Platform: macOS
Application: Arc Browser
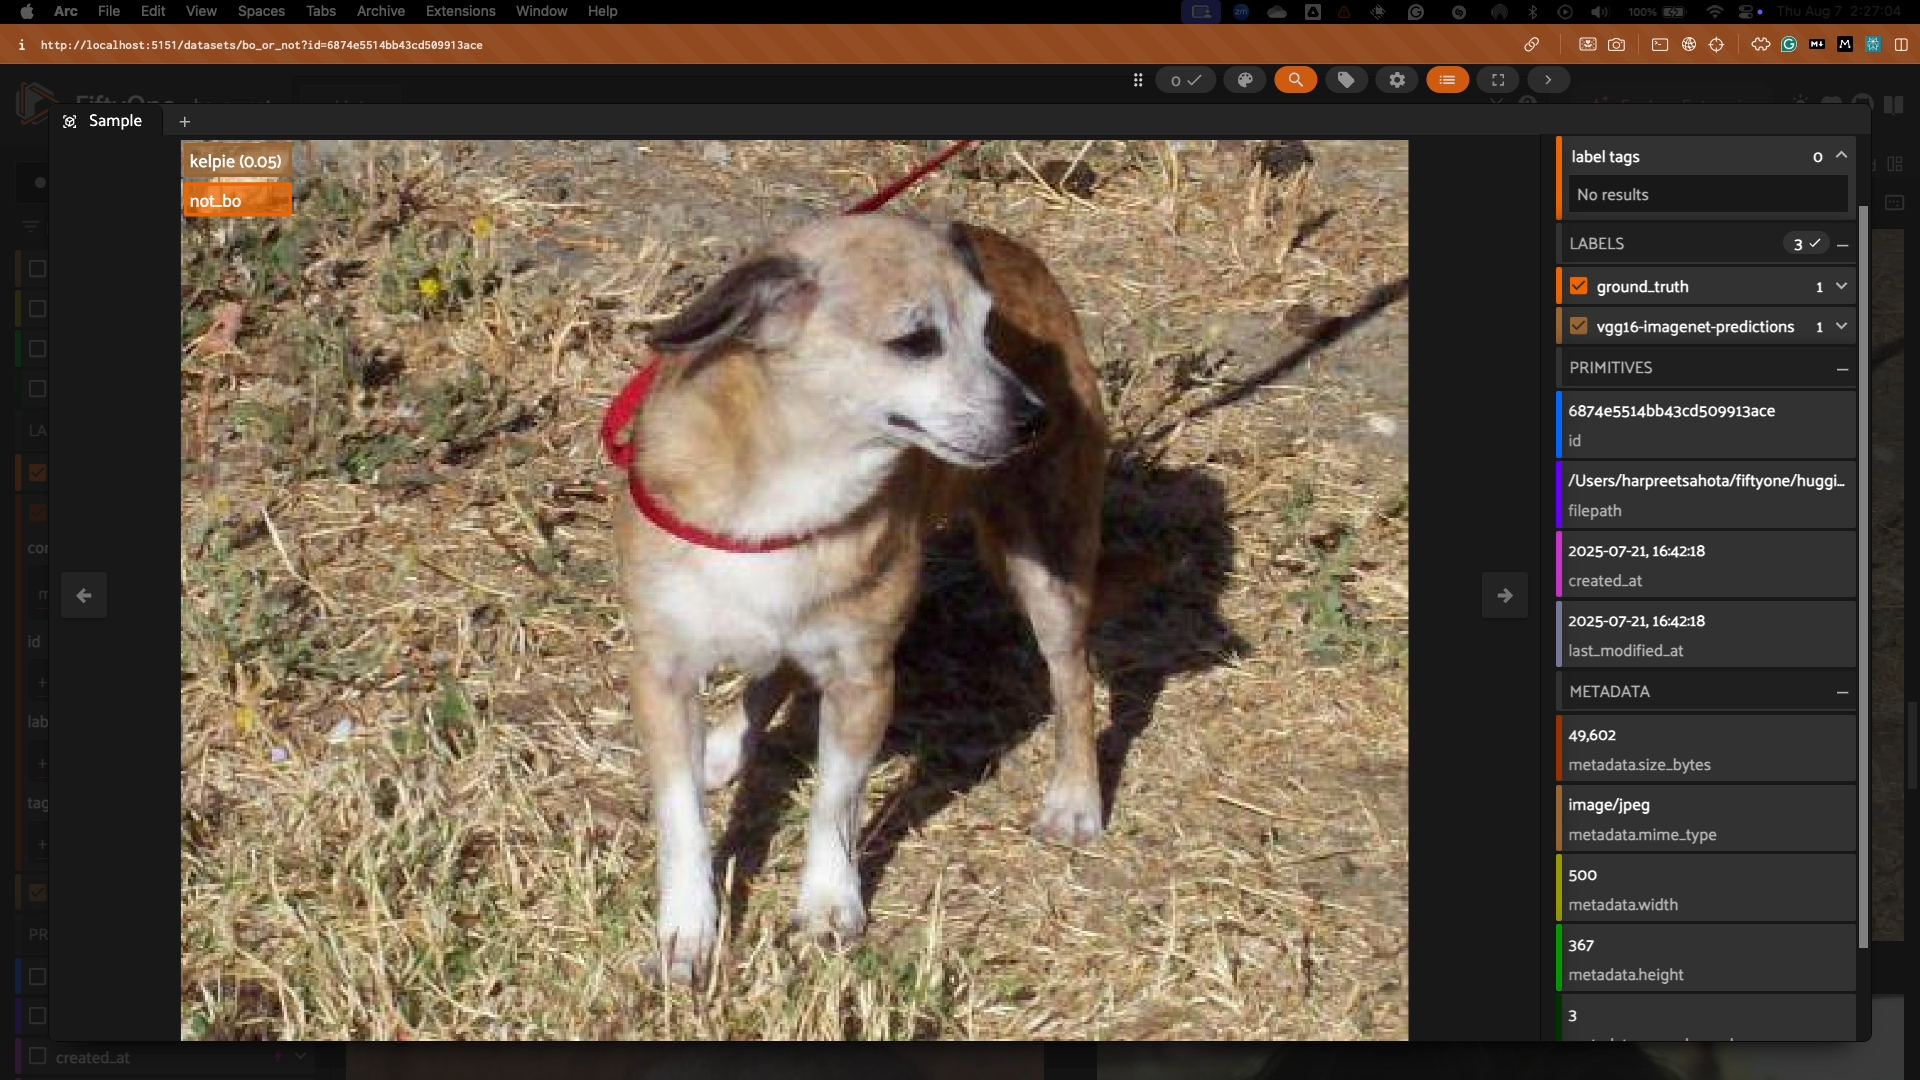
task_description: Clear all the labels shown on this sample
action_type: click
element_info: Icon
steps_since_start: 1